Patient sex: M
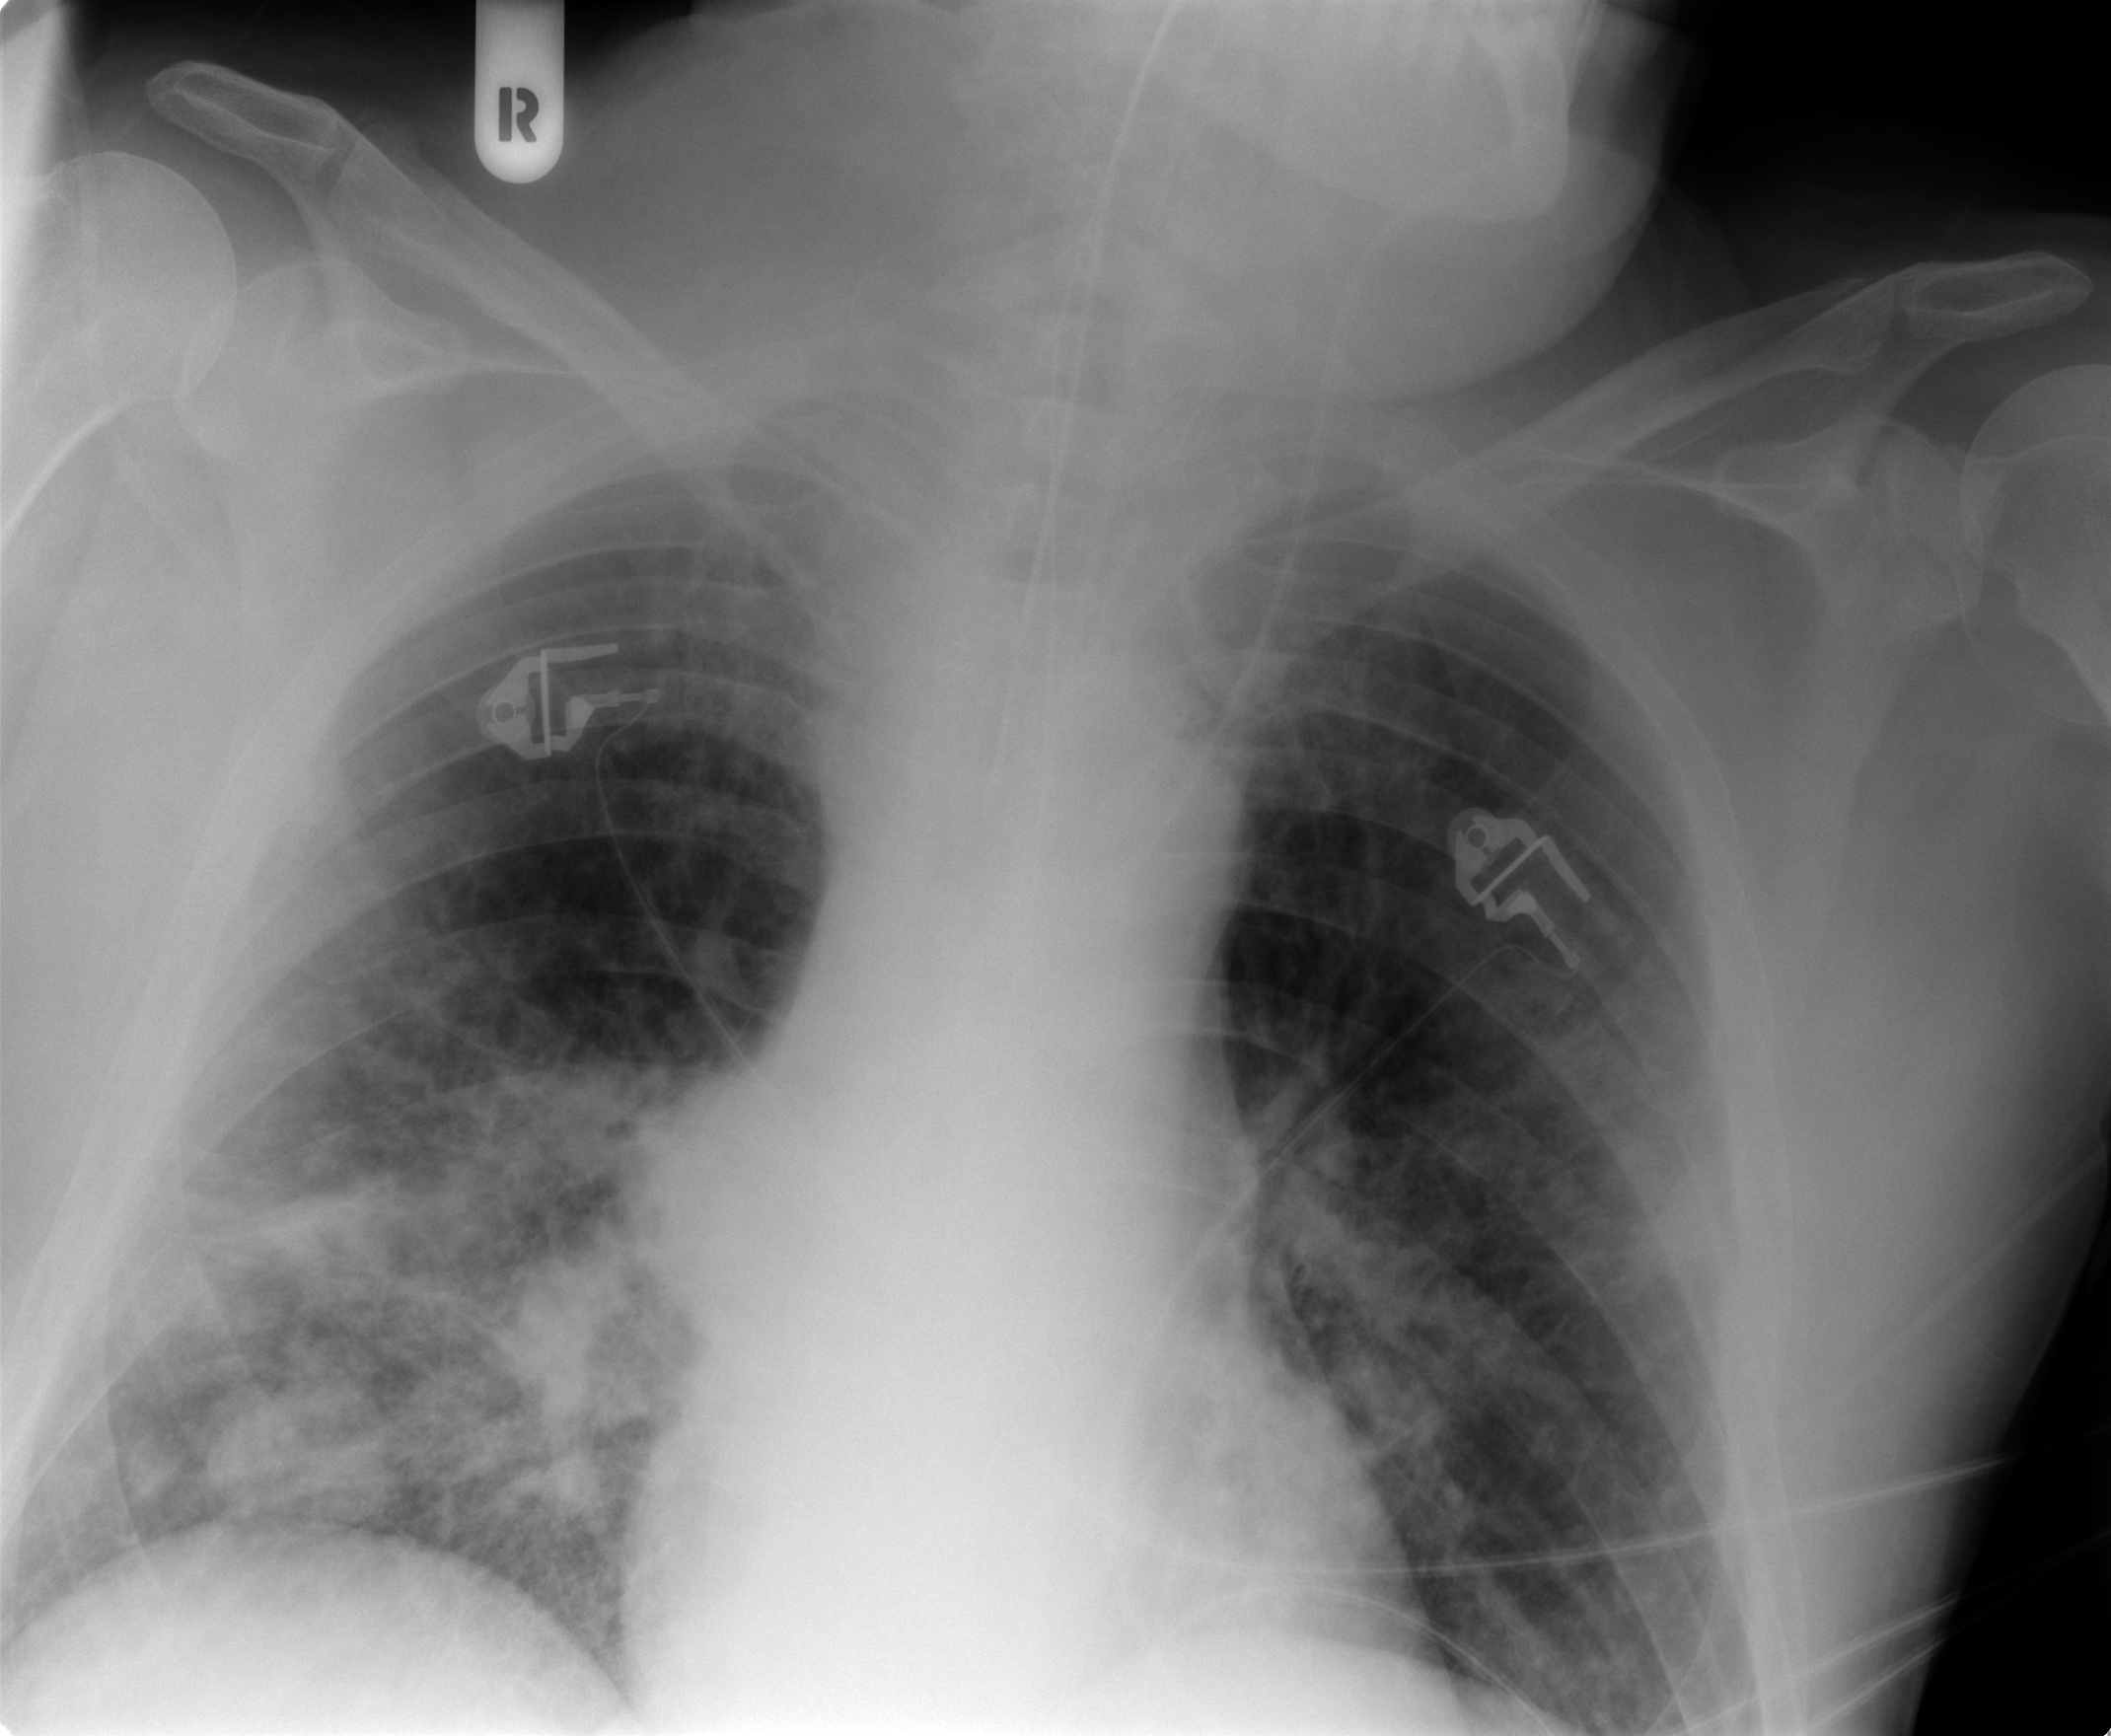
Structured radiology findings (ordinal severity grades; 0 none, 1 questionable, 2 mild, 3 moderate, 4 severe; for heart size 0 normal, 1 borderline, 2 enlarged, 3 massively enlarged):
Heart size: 0
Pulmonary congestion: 1
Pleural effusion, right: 1
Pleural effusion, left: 0
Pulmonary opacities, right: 3
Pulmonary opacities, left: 1
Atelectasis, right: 2
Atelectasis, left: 2